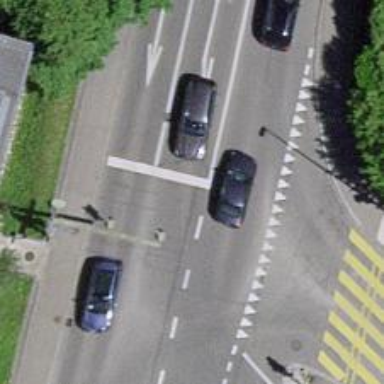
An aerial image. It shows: Road with traffic signals.